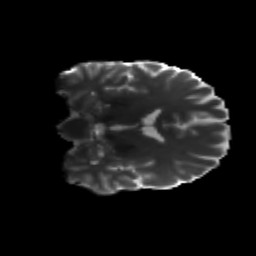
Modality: T2w
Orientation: coronal
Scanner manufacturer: siemens
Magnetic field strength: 3 T
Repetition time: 8.8 s
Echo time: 0.085 s